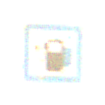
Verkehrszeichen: LadestationFuerElektrofahrzeuge
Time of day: MorningAfternoon
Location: Outdoor (Suburban)
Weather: PartlyCloudy
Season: NotSpecified
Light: Natural